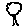
Label: tree